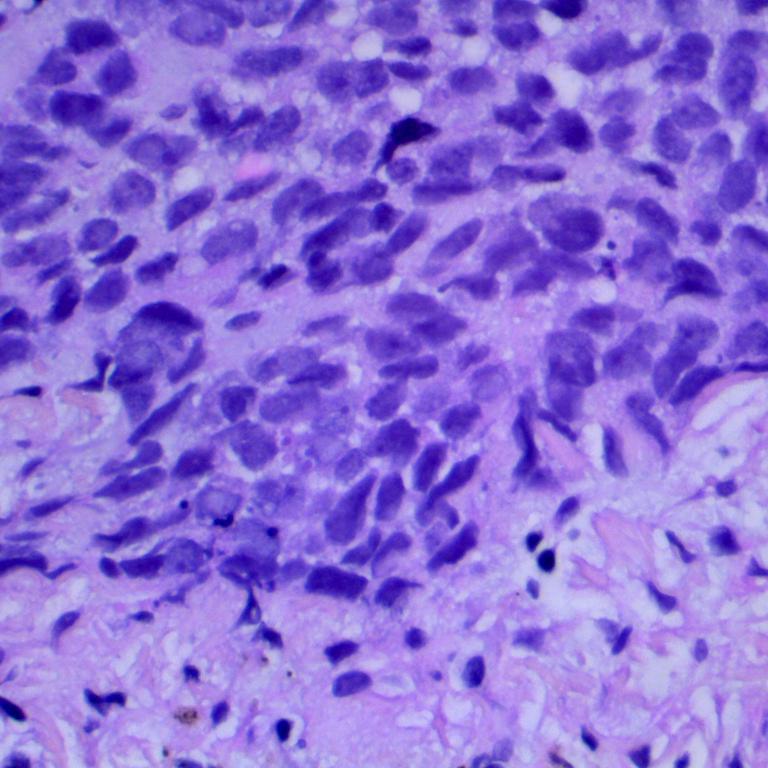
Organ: lung
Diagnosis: squamous carcinomas